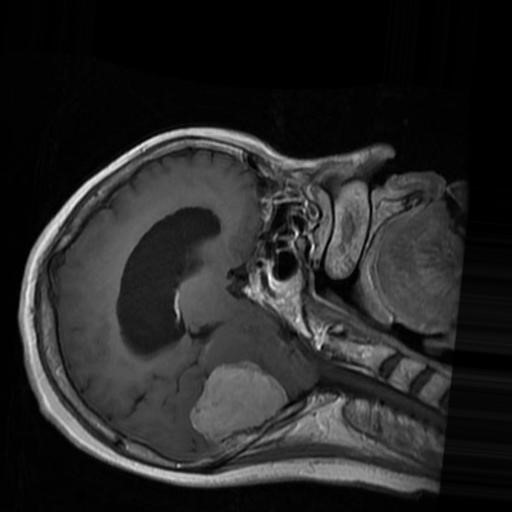
Label: brain_menin